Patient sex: F
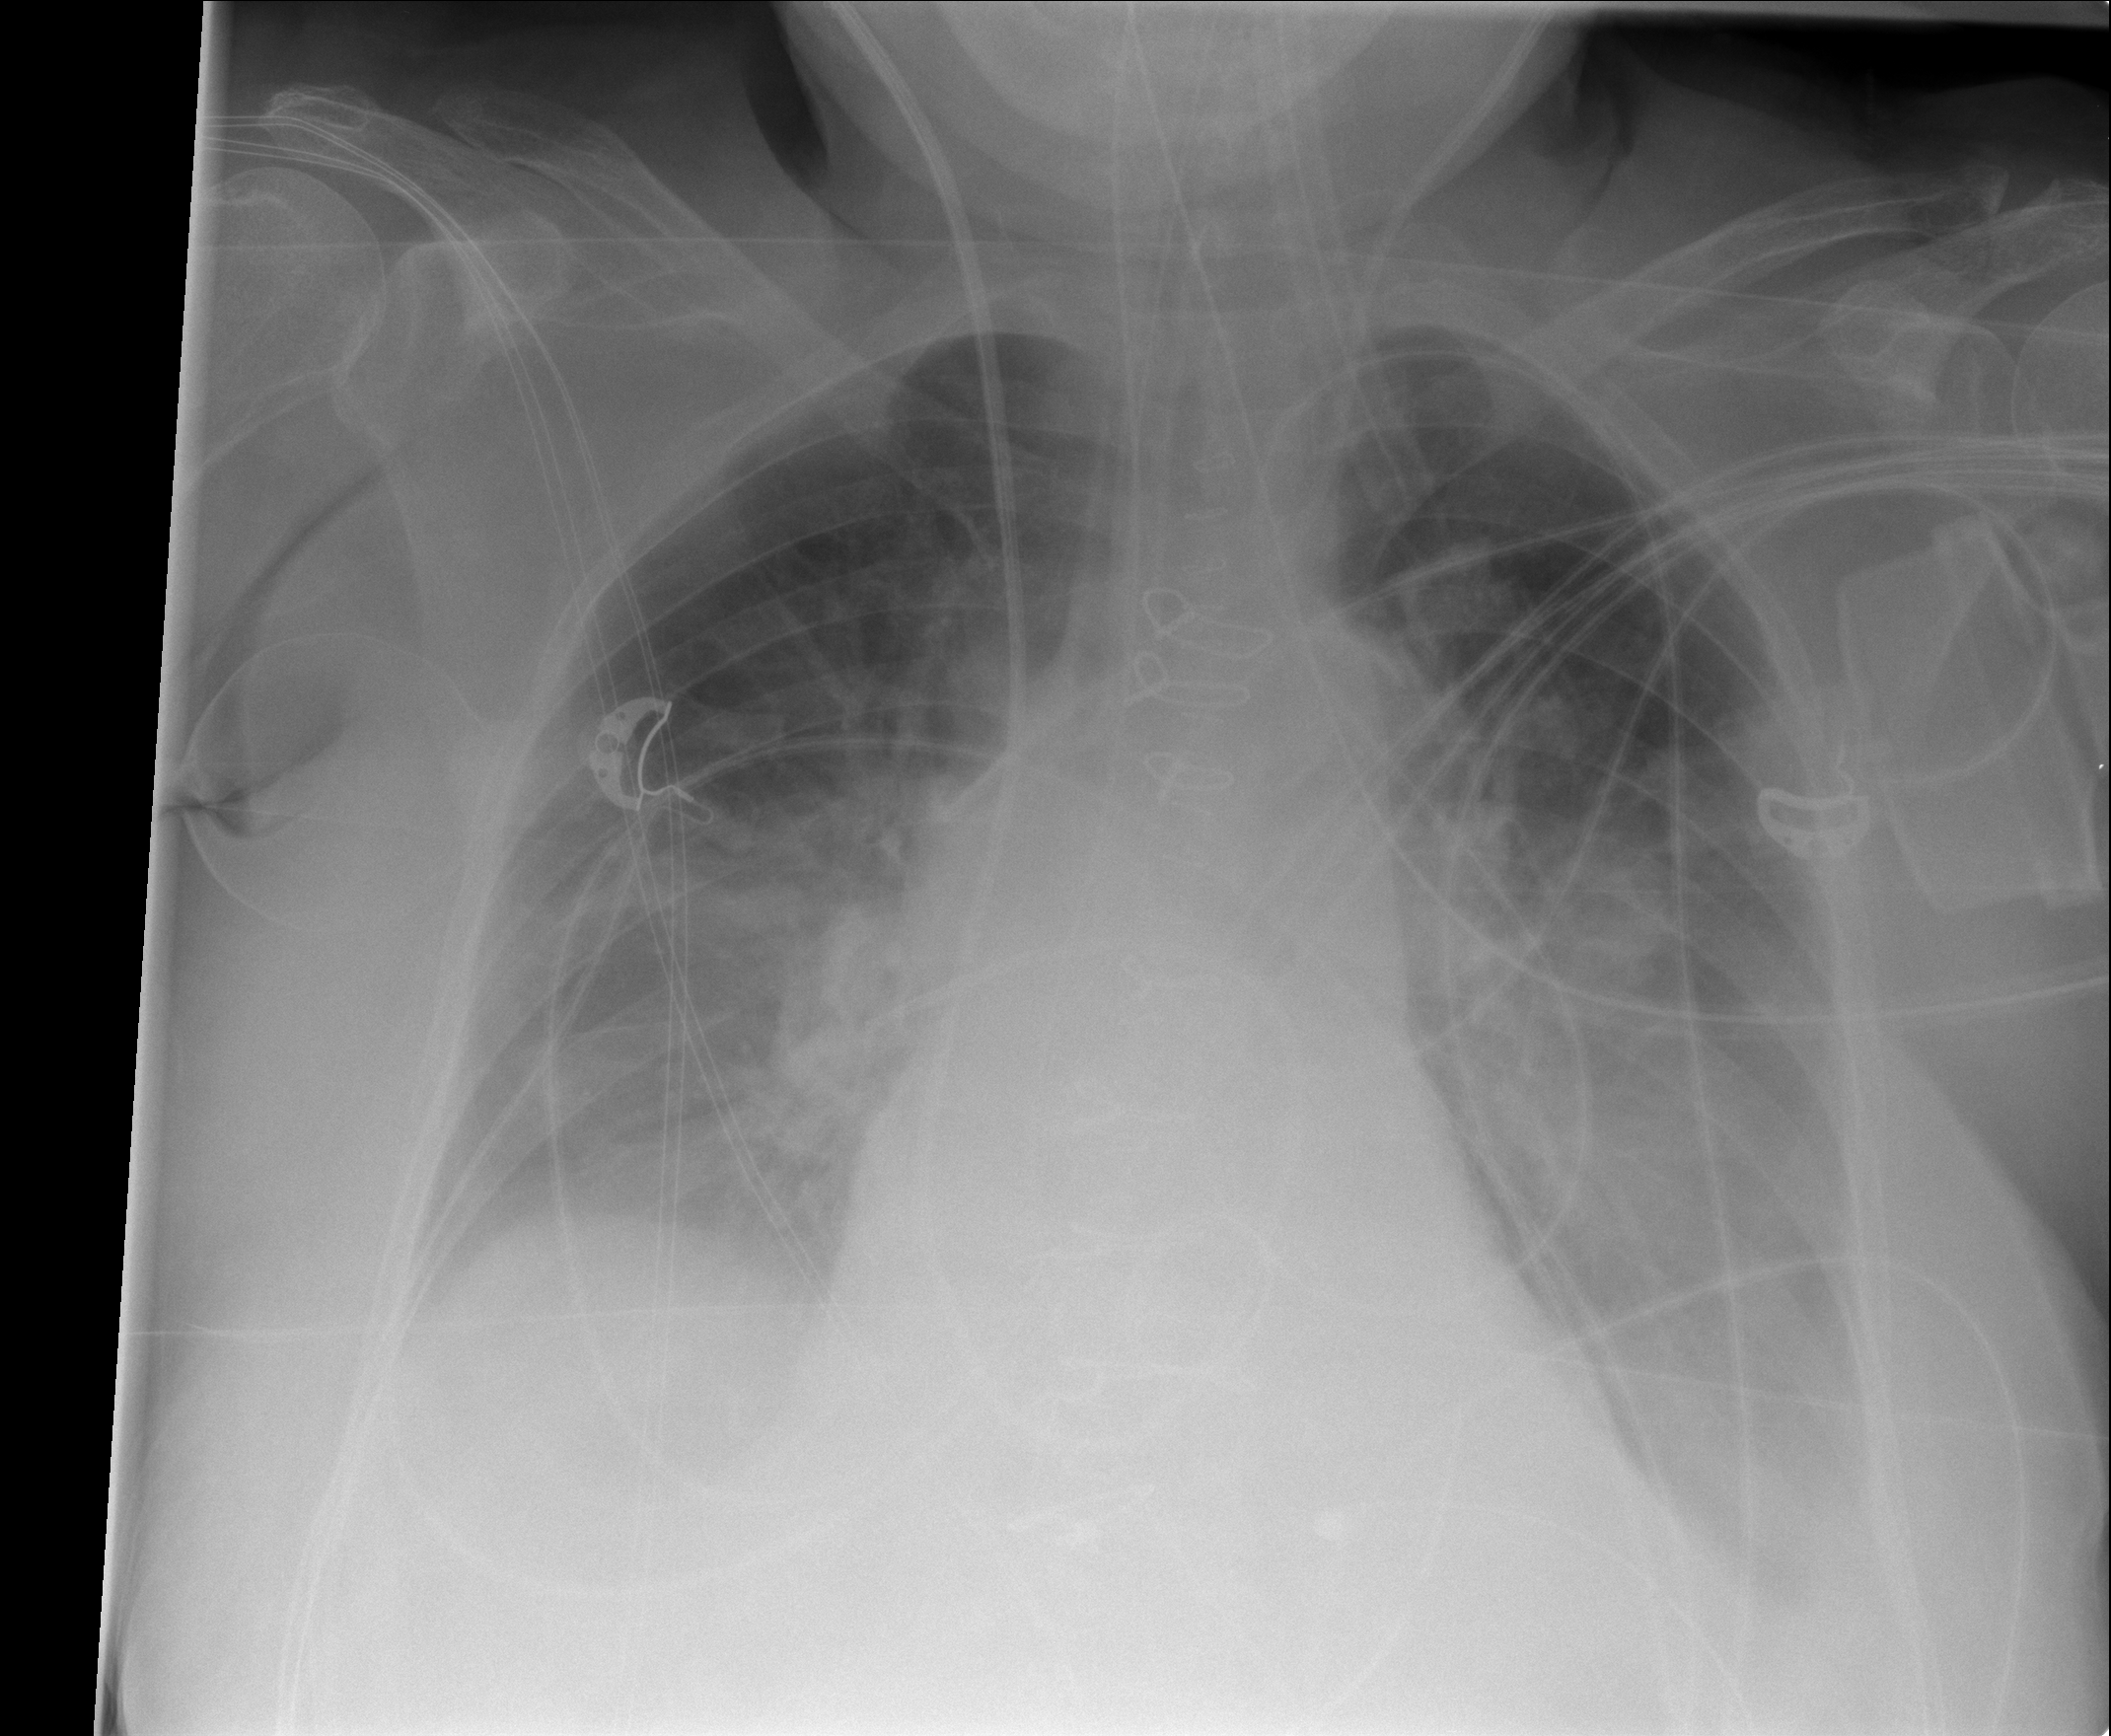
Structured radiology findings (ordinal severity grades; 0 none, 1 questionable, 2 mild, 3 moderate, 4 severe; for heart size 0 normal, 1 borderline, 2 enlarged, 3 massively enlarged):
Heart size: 2
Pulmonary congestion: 2
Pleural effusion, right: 2
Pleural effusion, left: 2
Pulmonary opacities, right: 0
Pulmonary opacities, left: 0
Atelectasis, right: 2
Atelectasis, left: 3